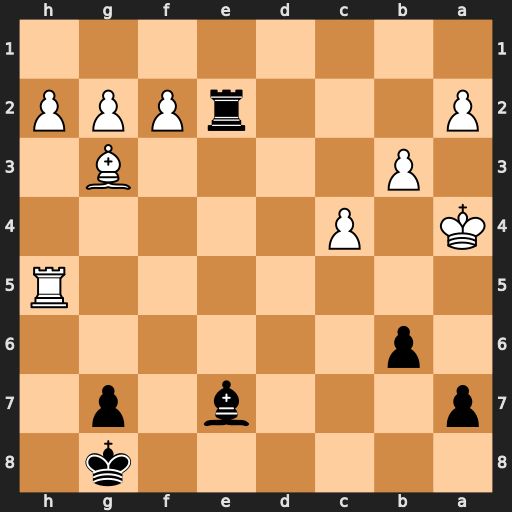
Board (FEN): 6k1/p3b1p1/1p6/7R/K1P5/1P4B1/P3rPPP/8
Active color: b
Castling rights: -
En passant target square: -
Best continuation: Rxa2+ Kb5 Ra5+ Kc6 Rxh5